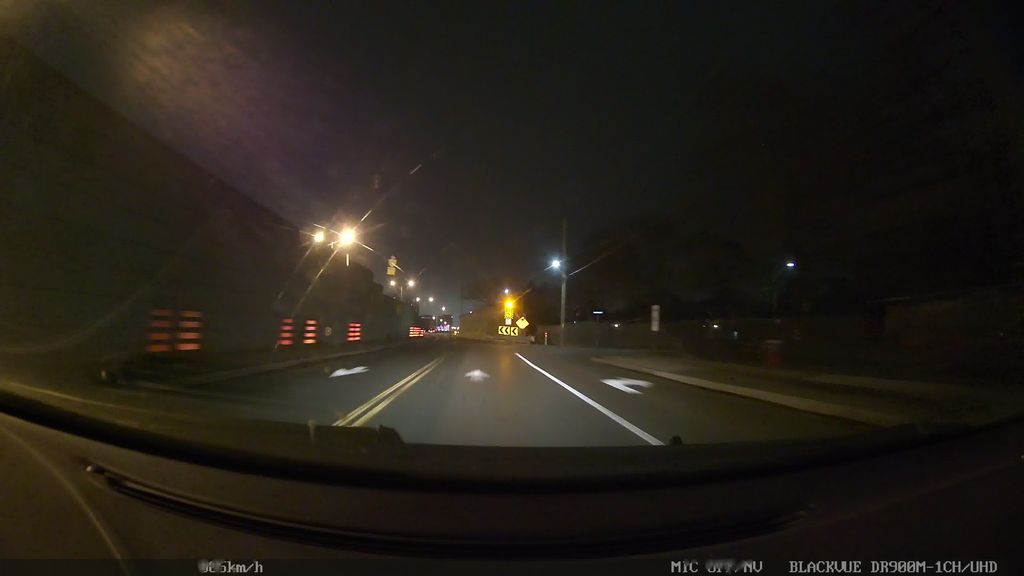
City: toronto